Question: I'm trying to set up a view with Auto Layout so that it animates nicely when the view changes size...
The scenario is...
I have a 'UIView' with a subView called 'animView'. 'animView' starts outside of the frame of the view.
As the view grows (gets taller), the 'animView' moves down at the same rate.
When the 'animView' is 10 points from the top of the view (i.e. @"V:|-10-[animView]" ) it stops and "sticks" to that point.
i.e. something like this...

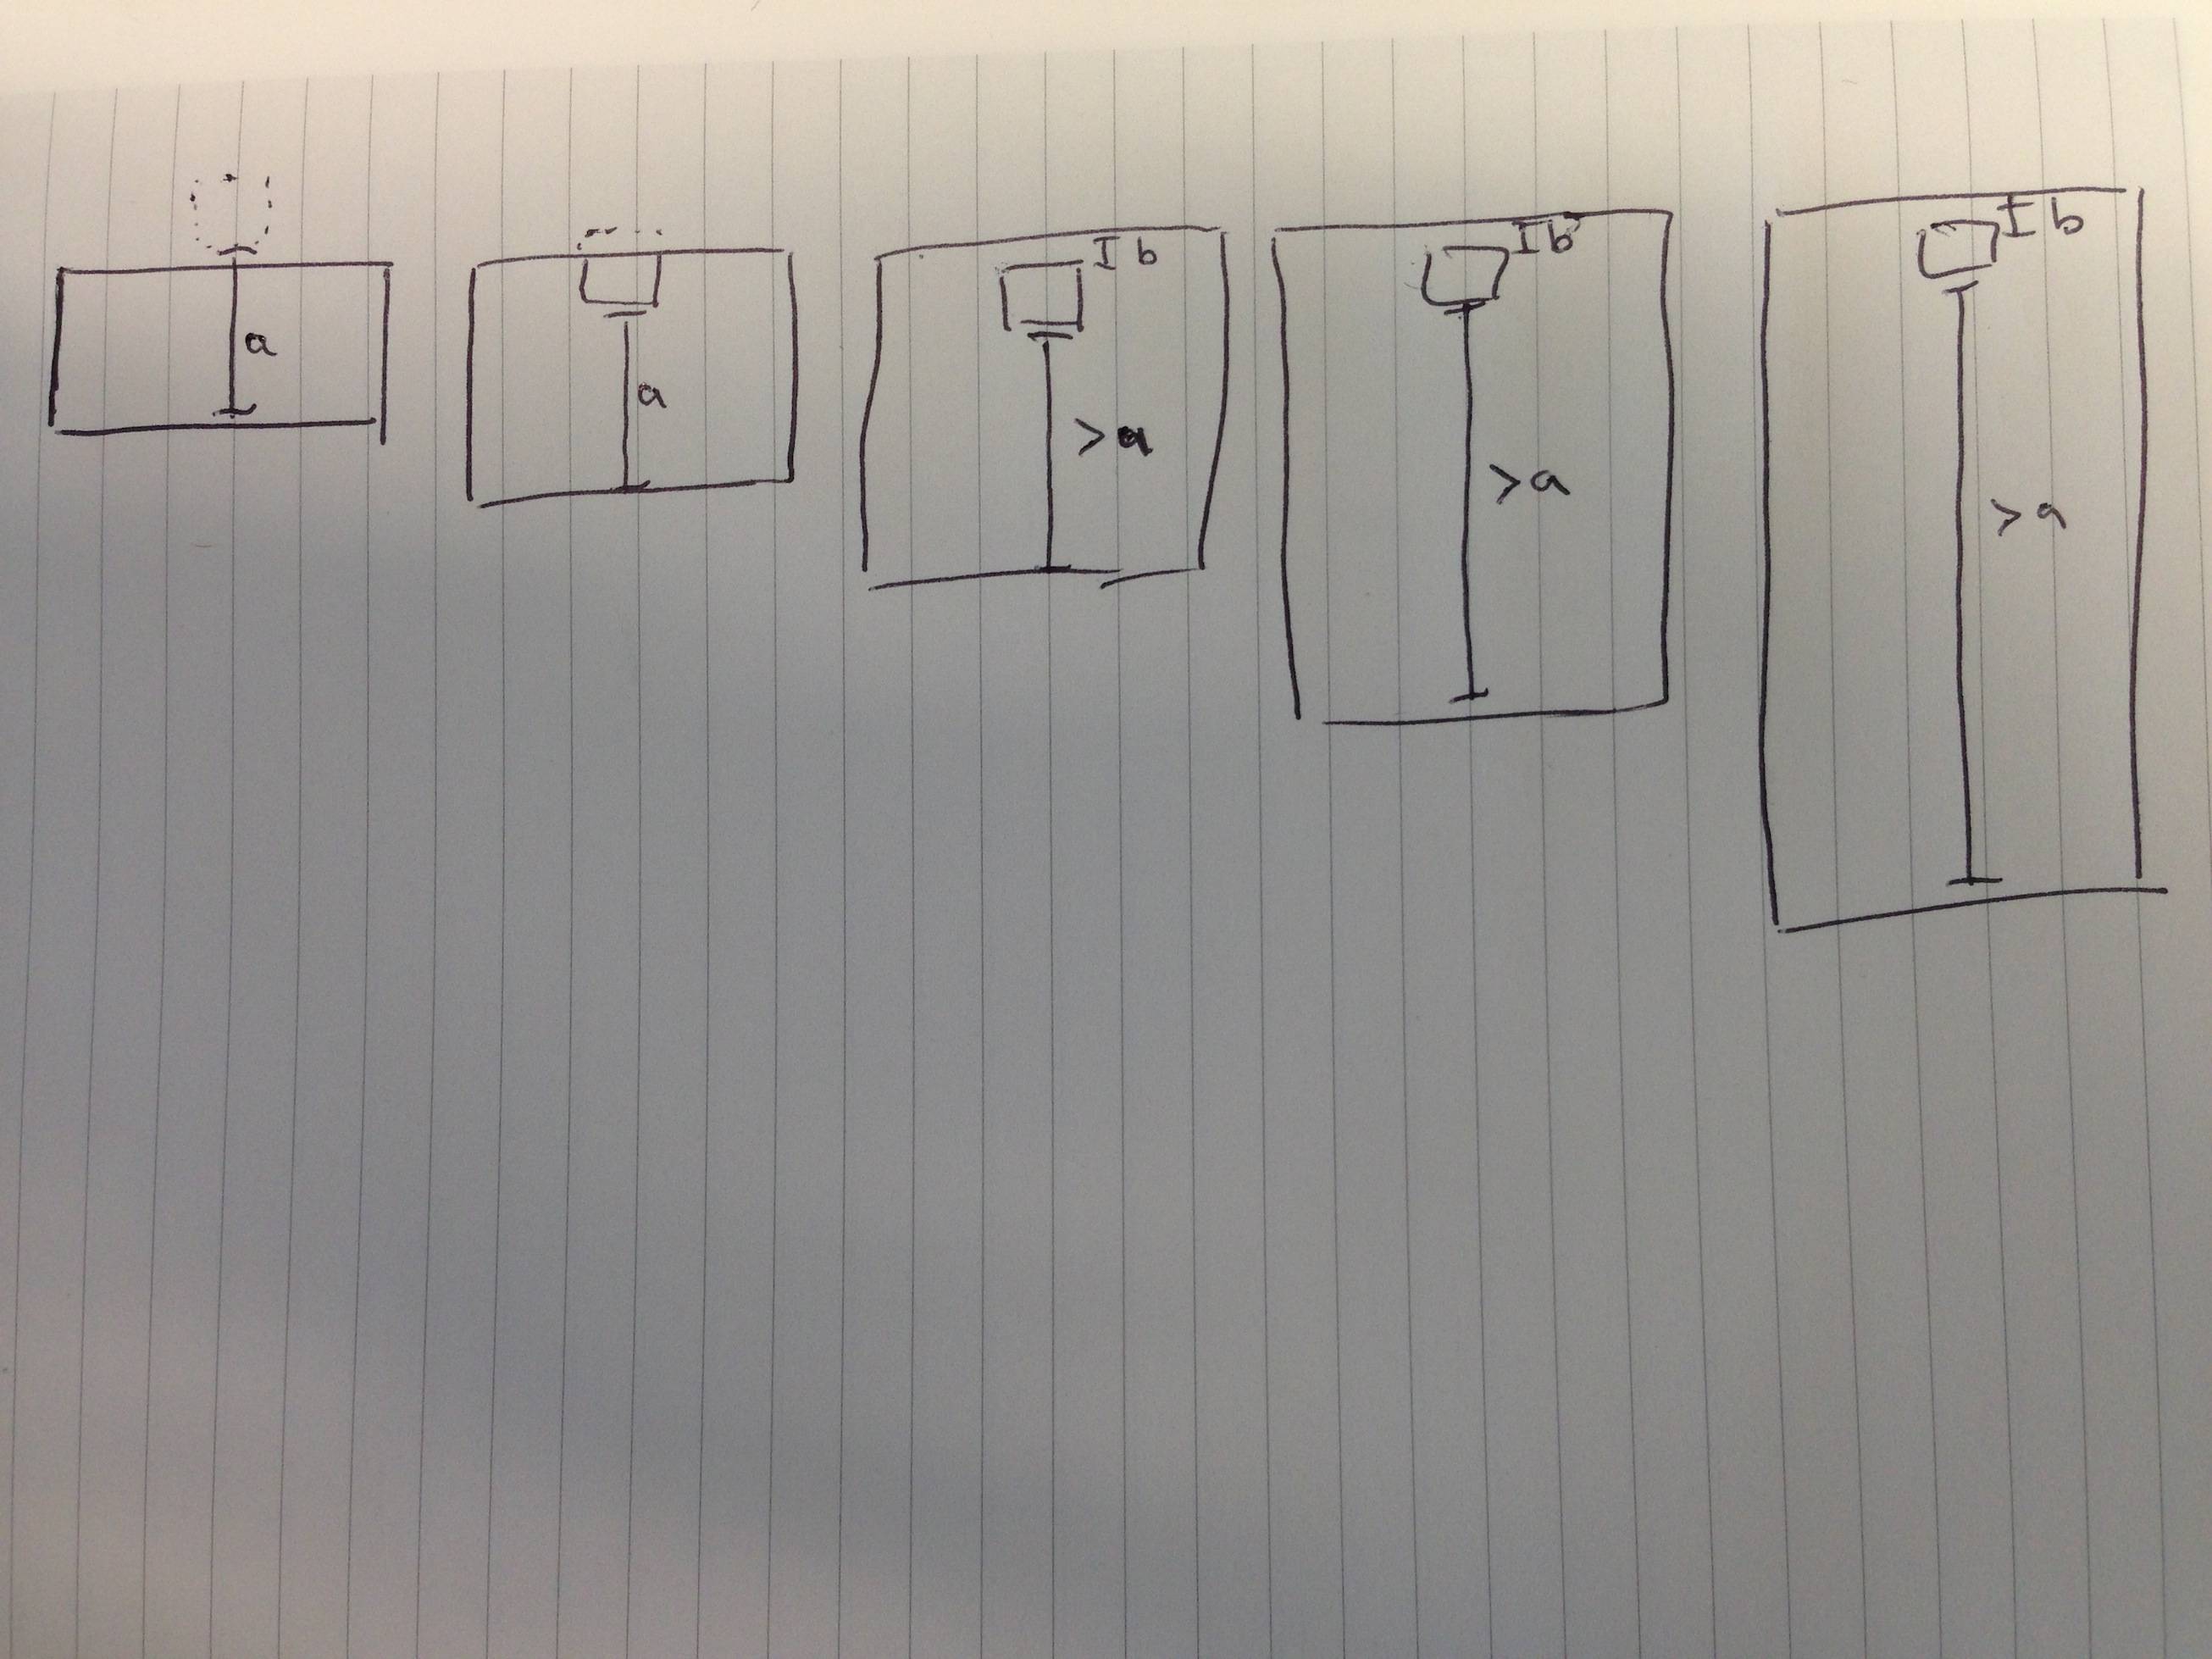
Answer: This works (<URL>:
The trick is to use an invisible UIView as a spacer object. The view you call animView is set up like this. Because I set this up partially in IB, it still raises a few issues, but you will see it works like you want.
'''
@implementation AnimView {
UIView * _innerBox;
UIView * _spacer;
}
'''
Then call the method '- setUpEverything' from 'initWithCoder:' or 'initWithFrame:'.
'''
- (void) setUpEverything {
// Because I set this up in IB with AutoLayout off, I think it
// still needs this. Won't work without it
self.translatesAutoresizingMaskIntoConstraints = YES;
// Otherwise you will see the box outside of animView
self.clipsToBounds = YES;
_innerBox = [[UIView alloc] init];
_innerBox.backgroundColor = [UIColor blackColor];
_spacer = [[UIView alloc] init];
_spacer.backgroundColor = [UIColor clearColor];
_innerBox.translatesAutoresizingMaskIntoConstraints = NO;
_spacer.translatesAutoresizingMaskIntoConstraints = NO;
[self addSubview:_innerBox];
[self addSubview:_spacer];
// Give _innerBox and _spacer some dimensions to prevent ambiguity
NSLayoutConstraint *i02 = [NSLayoutConstraint constraintWithItem:_innerBox attribute:NSLayoutAttributeWidth relatedBy:NSLayoutRelationEqual toItem:nil attribute:0 multiplier:1.0f constant:50.0f];
NSLayoutConstraint *i03 = [NSLayoutConstraint constraintWithItem:_innerBox attribute:NSLayoutAttributeHeight relatedBy:NSLayoutRelationEqual toItem:nil attribute:0 multiplier:1.0f constant:50.0f];
NSLayoutConstraint *s02 = [NSLayoutConstraint constraintWithItem:_spacer attribute:NSLayoutAttributeWidth relatedBy:NSLayoutRelationEqual toItem:nil attribute:0 multiplier:1.0f constant:50.0f];
// Center both views
NSLayoutConstraint *i05 = [NSLayoutConstraint constraintWithItem:_innerBox attribute:NSLayoutAttributeCenterX relatedBy:NSLayoutRelationEqual toItem:self attribute:NSLayoutAttributeCenterX multiplier:1.0f constant:0.0f];
NSLayoutConstraint *s04 = [NSLayoutConstraint constraintWithItem:_spacer attribute:NSLayoutAttributeCenterX relatedBy:NSLayoutRelationEqual toItem:self attribute:NSLayoutAttributeCenterX multiplier:1.0f constant:0.0f];
// Set the top of _innerBox 10.0 points from the top of the superview with a low priority
NSLayoutConstraint *i01 = [NSLayoutConstraint constraintWithItem:_innerBox attribute:NSLayoutAttributeTop relatedBy:NSLayoutRelationEqual toItem:self attribute:NSLayoutAttributeTop multiplier:1.0f constant:10.0f];
i01.priority = 250;
// Pin the spacer to the bottom of _innerBox;
NSLayoutConstraint *i04 = [NSLayoutConstraint constraintWithItem:_innerBox attribute:NSLayoutAttributeBottom relatedBy:NSLayoutRelationEqual toItem:_spacer attribute:NSLayoutAttributeTop multiplier:1.0f constant:0.0f];
// Pin the spacer's bottom to the bottom of the superview
NSLayoutConstraint *s01 = [NSLayoutConstraint constraintWithItem:_spacer attribute:NSLayoutAttributeBottom relatedBy:NSLayoutRelationEqual toItem:self attribute:NSLayoutAttributeBottom multiplier:1.0f constant:0.0f];
// Stretch the spacer out as needed
NSLayoutConstraint *s03 = [NSLayoutConstraint constraintWithItem:_spacer attribute:NSLayoutAttributeHeight relatedBy:NSLayoutRelationGreaterThanOrEqual toItem:nil attribute:0 multiplier:1.0f constant:80.0f];
[self addConstraints:@[i01,i02,i03,i04,i05,s01,s02,s03,s04]];
}
'''